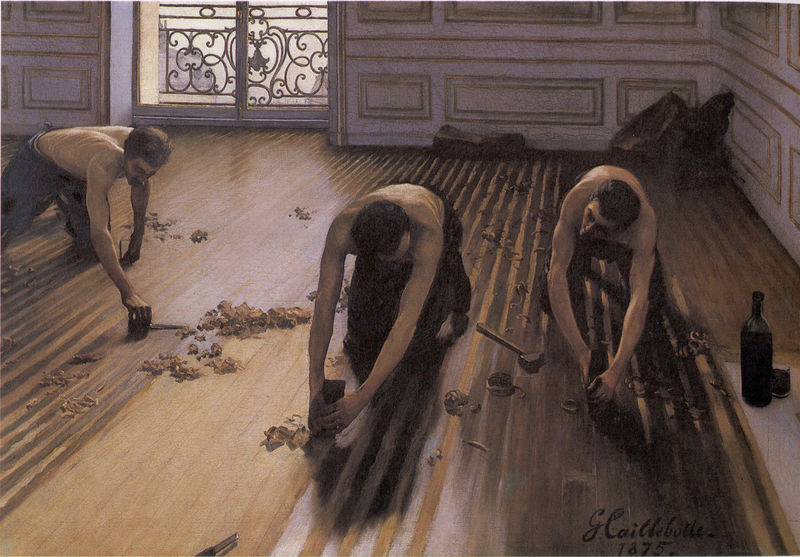
Titel: Raboteurs de parquets, Die Parketthobler
Künstler: Gustave Caillebotte
Standort: Paris
Institution: Musée d'Orsay
Schlagwörter: dunkel, gemälde, körper, nackt, schatten, weiß, ocker, braun, dunkelbraun, fenster, frankreich, getränk, glas, hell, holz, kleider, licht, männer, paris, raum, rücken, schwarz, tür, zimmer, haus, beige, gespräch, ornament, symbolismus, alkohol, flasche, hose, wand, arme, kleidung, lang, innenraum, signatur, brüstung, gitter, sonne, boden, interieur, realismus, drei, innen, schleifen, gebeugt, arbeit, genre, balkon, ecke, fußboden, haltung, parkett, hosen, arbeiten, hellbraun, farbe, latten, dielen, saal, arbeiter, caillebotte, rotwein, wein, verkleidung, holzboden, handarbeit, anstrengung, jeans, muskeln, symmetrie, streifen, geländer, halbnackt, oberkörper, wände, fugen, veranda, schere, helligkeit, unterschrift, signum, weinglas, knien, bier, dielenboden, rustika, villa, handwerker, hobel, hobeln, schreiner, späne, werkzeug, zahl, ziffer, hammer, zimmermann, struktur, dreck, gebückt, balkontür, ballustrade, kassetten, weinflasche, vertäfelung, körperhaltung, wachsen, schmiedeeisern, wandverkleidung, putzen, schleifer, wischen, gestank, holzspäne, zigaretten, täfelung, bauchfrei, lamperie, renovieren, homosexuell, tanzraum, holzspähne, glätten, belag, freier oberkörper, oberkörper nackt, schweiss, abschleifen, bodenleger, bohnern, drei mönner, gläntzen, musee d`orsay, oberkörpe, parkettschleifer, scherre, schuften, verand, wienern, winern, abziehen, diele#, abkratzen, flashe